Breast ultrasound image
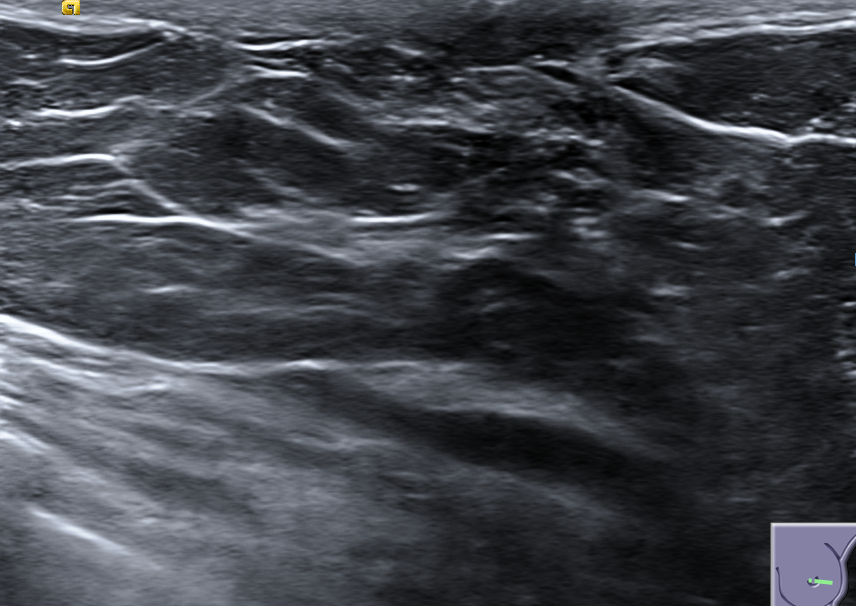
Diagnosis: normal